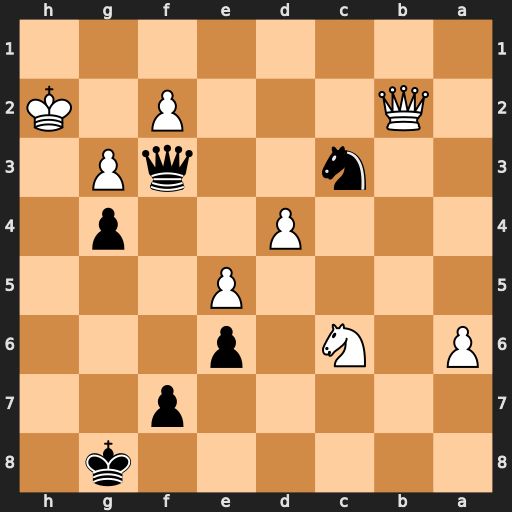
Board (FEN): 6k1/5p2/P1N1p3/4P3/3P2p1/2n2qP1/1Q3P1K/8
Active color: b
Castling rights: -
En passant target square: -
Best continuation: Ne2 Ne7+ Kg7 Qb7 Qxf2+ Qg2 Qe3